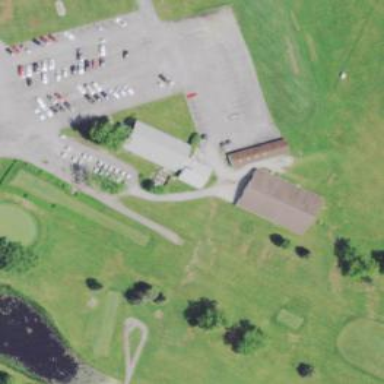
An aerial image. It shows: Path for both road and golf.